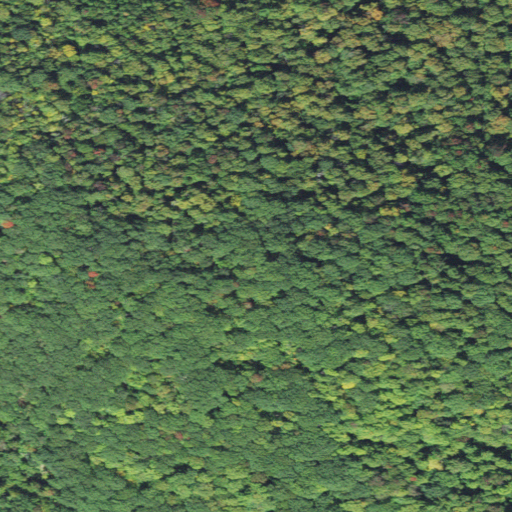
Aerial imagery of cliff(s) in New Hampshire named Eagle Cliff containing deciduous forest, mixed forest, and shrub